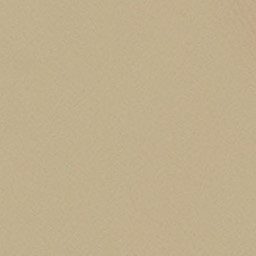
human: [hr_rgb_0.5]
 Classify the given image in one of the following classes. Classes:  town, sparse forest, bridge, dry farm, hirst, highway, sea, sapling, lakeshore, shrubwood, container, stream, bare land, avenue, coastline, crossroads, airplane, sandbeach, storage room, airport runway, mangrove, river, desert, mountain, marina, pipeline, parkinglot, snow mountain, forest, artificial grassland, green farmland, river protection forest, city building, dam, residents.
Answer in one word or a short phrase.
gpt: desert